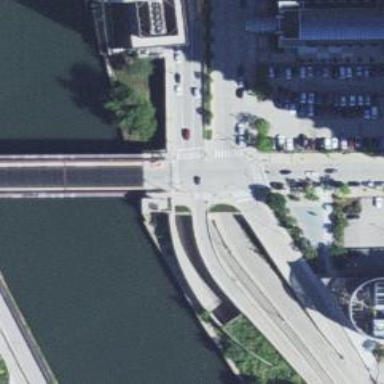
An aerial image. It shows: Movable bascule bridge over footway road.